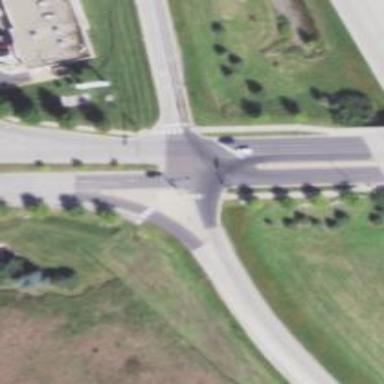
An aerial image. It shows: Marked zebra crossing on the road.